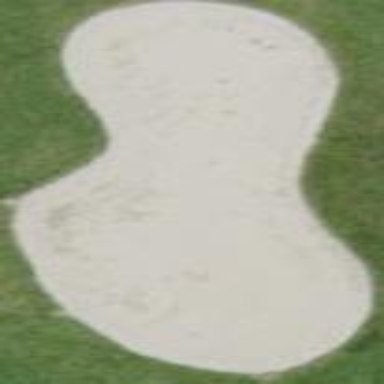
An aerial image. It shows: Golf bunker filled with natural sand.